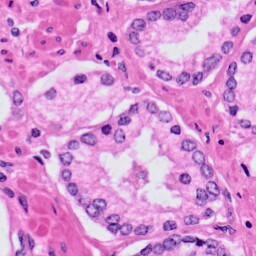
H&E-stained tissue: Prostate